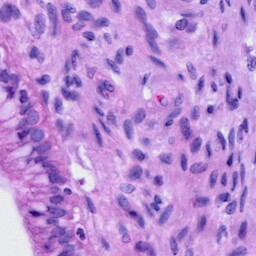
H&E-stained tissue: Cervix